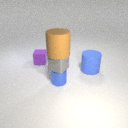
large brown rubber cylinder above small gray rubber cube